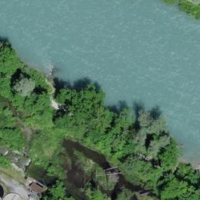
EUNIS habitat code: 15
Species observed at this site:
Salix alba
Castor fiber